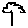
Label: flower